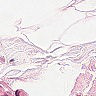
Metastatic tissue present: no